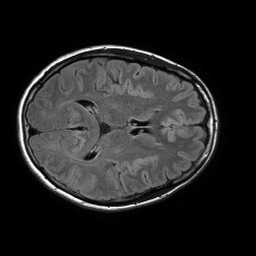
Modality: FLAIR
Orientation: axial
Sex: female
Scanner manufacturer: philips
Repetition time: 11 s
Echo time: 0.125 s